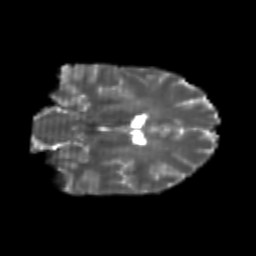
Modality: T2w
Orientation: coronal
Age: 24
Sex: male
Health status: healthy
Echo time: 0.074 s